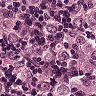
Metastatic tissue present: yes